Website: macys
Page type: customer-info-address
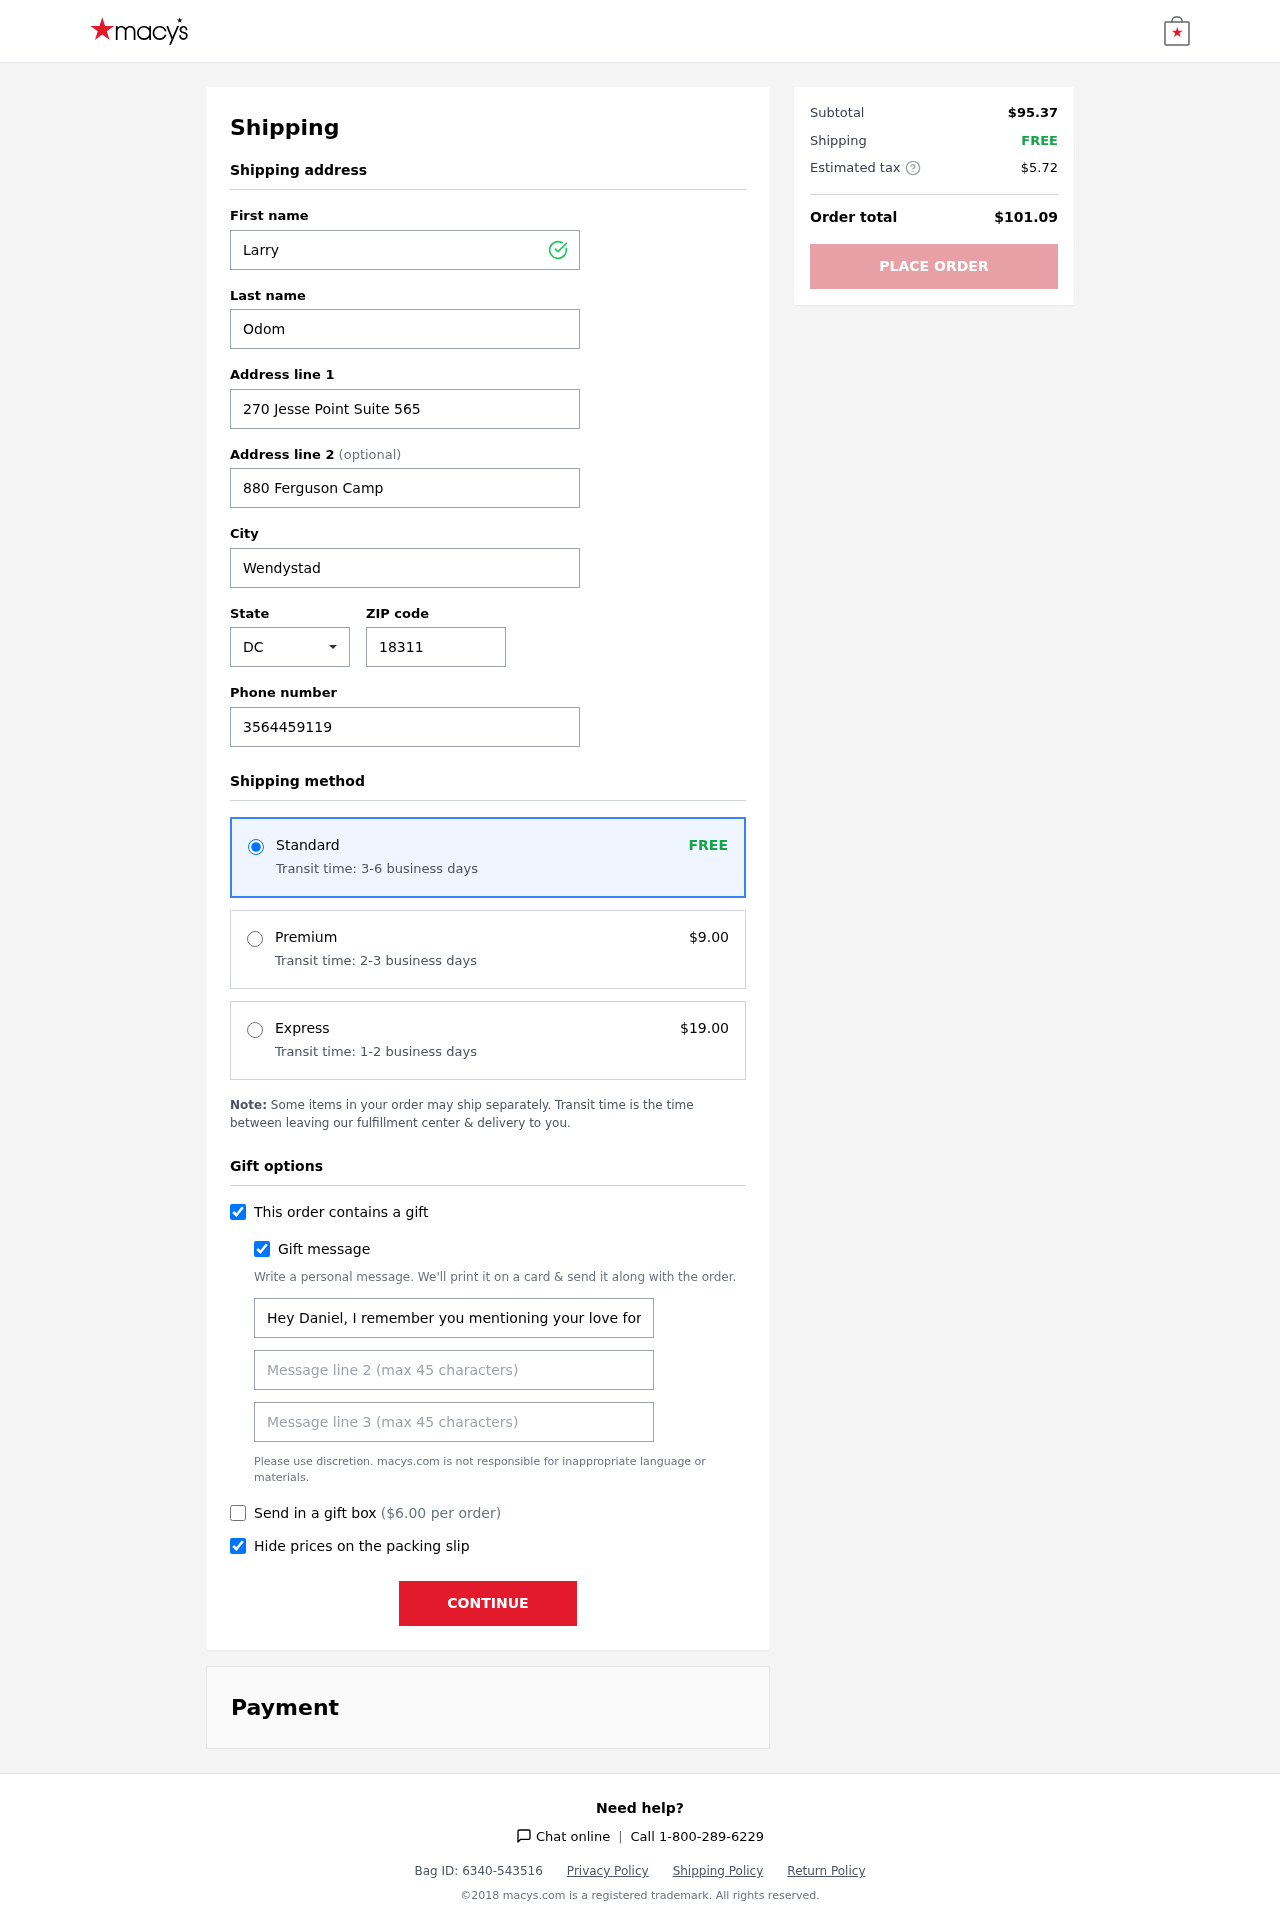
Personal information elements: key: PII_CITY
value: Wendystad
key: PII_FIRSTNAME
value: Larry
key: PII_GIFT_MESSAGE
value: Hey Daniel, I remember you mentioning your love for tacos, so I thought these would be perfect for your next cook-up! Can’t wait to see what delicious creations you whip up. Enjoy!  Larry
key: PII_LASTNAME
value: Odom
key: PII_PHONE
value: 3564459119
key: PII_POSTCODE
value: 18311
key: PII_STATE_ABBR
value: DC
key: PII_STREET
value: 270 Jesse Point Suite 565
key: PII_STREET2
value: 880 Ferguson Camp
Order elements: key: ORDER_SHIPPING_STANDARD
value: FREE
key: ORDER_SHIPPING_STANDARD_TIME
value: Transit time: 3-6 business days
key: ORDER_SHIPPING_PREMIUM
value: $9.00
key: ORDER_SHIPPING_PREMIUM_TIME
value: Transit time: 2-3 business days
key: ORDER_SHIPPING_EXPRESS
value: $19.00
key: ORDER_SHIPPING_EXPRESS_TIME
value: Transit time: 1-2 business days
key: ORDER_GIFT_BOX_FEE
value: $6.00
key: ORDER_SUBTOTAL
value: $95.37
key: ORDER_SHIPPING_COST
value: FREE
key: ORDER_TAX
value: $5.72
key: ORDER_TOTAL
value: $101.09